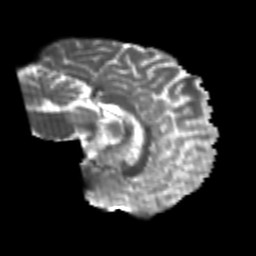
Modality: T2w
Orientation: sagittal
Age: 26
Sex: male
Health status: healthy
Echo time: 0.074 s